Aerial crown-view tile of a tropical tree (Barro Colorado Island, Panama), acquired 20250818:
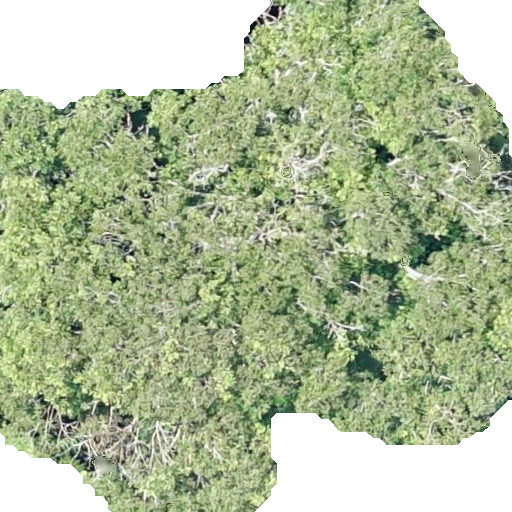
Species: Dipteryx oleifera
GBIF accepted scientific name: Dipteryx oleifera
Crown area: 339.508 m²